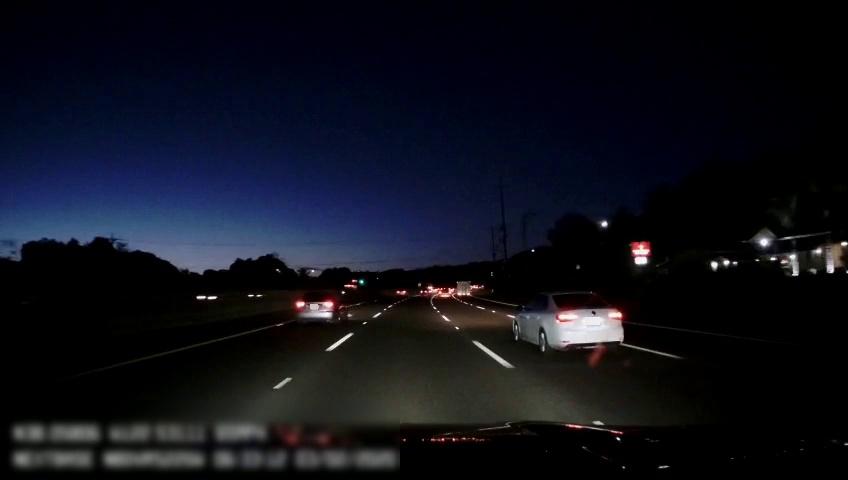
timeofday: Night
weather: Other
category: Drivable Space
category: Vehicles | Car
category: Vehicles | Car
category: Vehicles | Car
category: Vehicles | Car
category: Vehicles | Other LV
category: Vehicles | SUV
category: Lanes | Alternate Lane
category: Lanes | Current Lane
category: Lanes | Current Lane
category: Lanes | Alternate Lane
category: Lanes | Alternate Lane